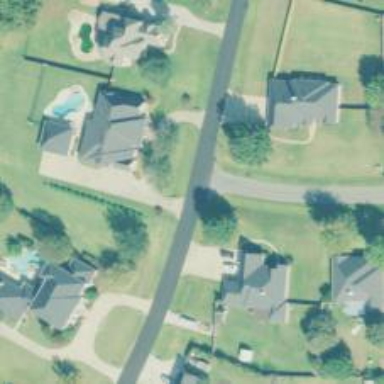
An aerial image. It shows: Residential road.